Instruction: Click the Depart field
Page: home
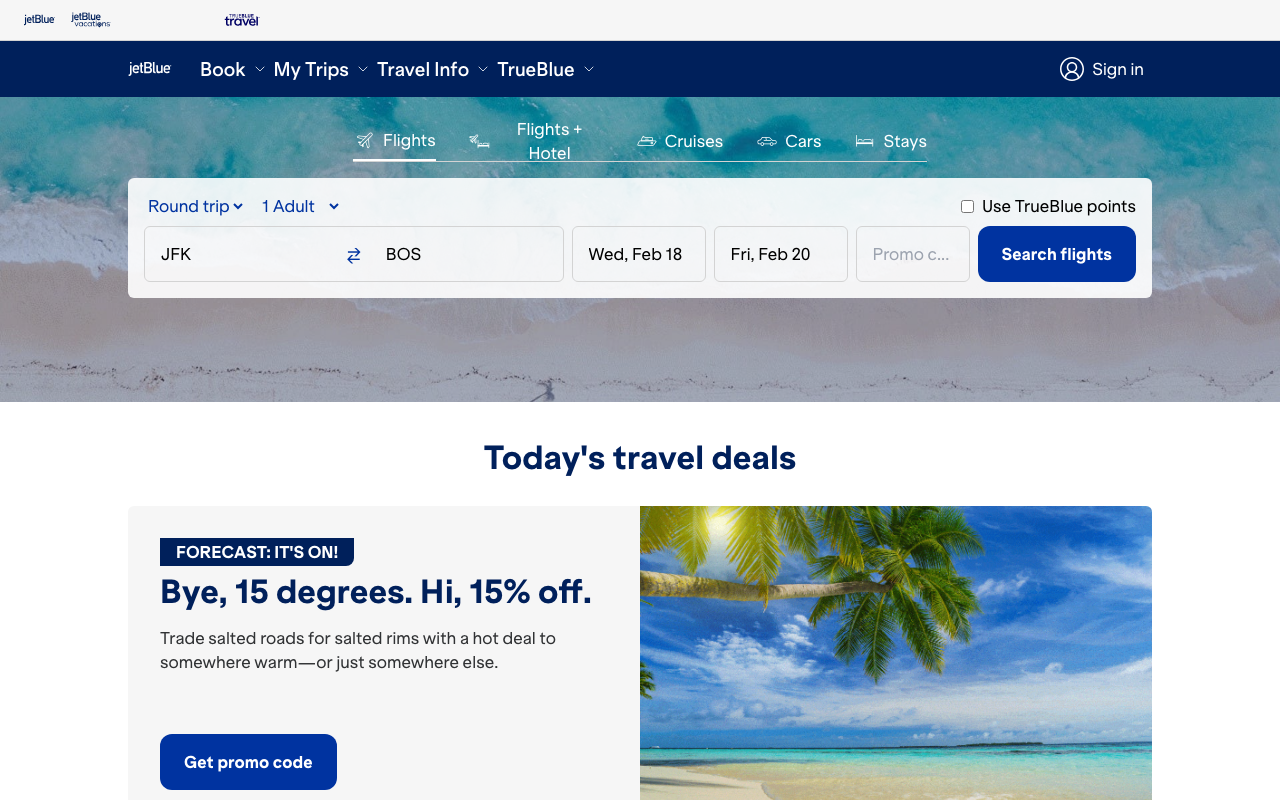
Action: click